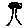
Label: tree